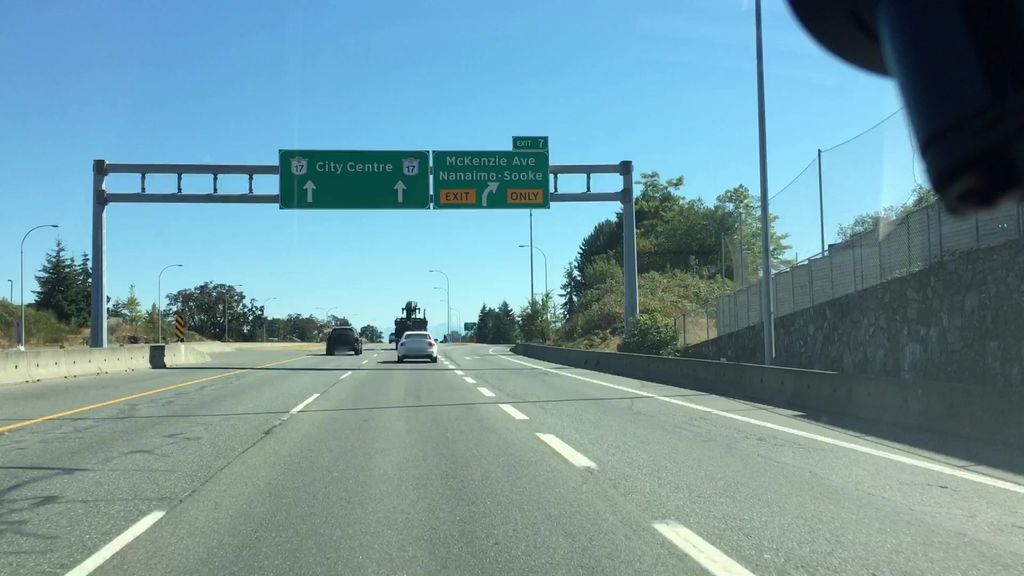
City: victoria